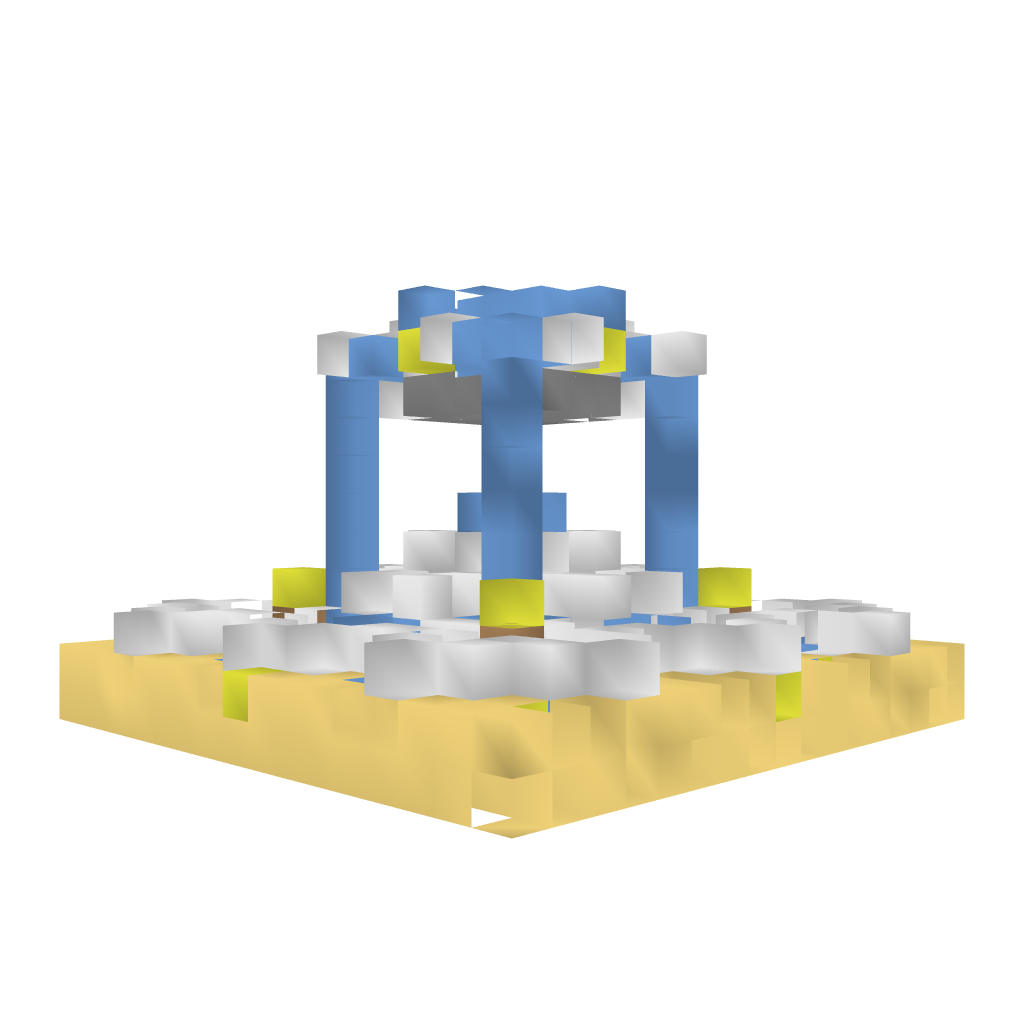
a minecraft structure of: Big Quartz Fountain high quality